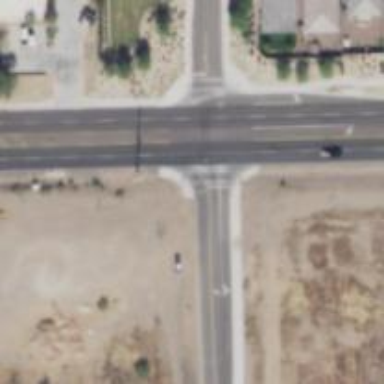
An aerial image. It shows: Solid stop line on the road.